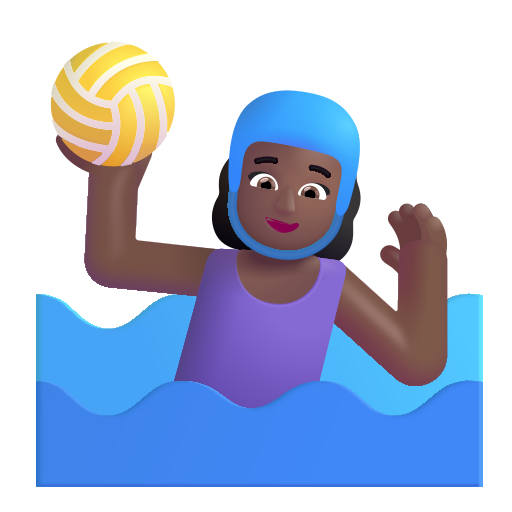
woman playing water polo color  dark